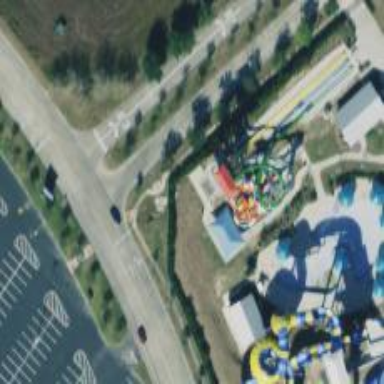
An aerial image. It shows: Water slide attraction.